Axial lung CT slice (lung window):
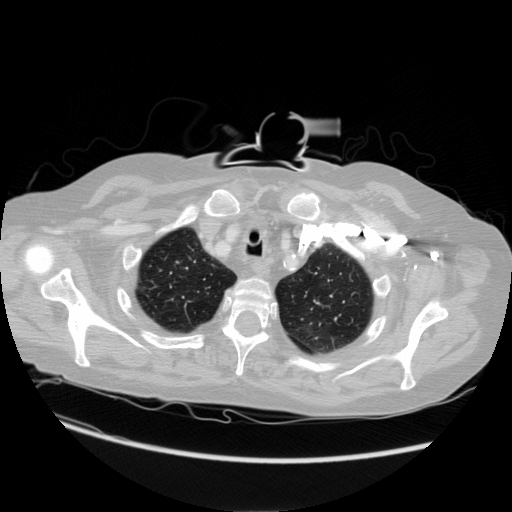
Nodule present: no